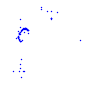
Particle: pion